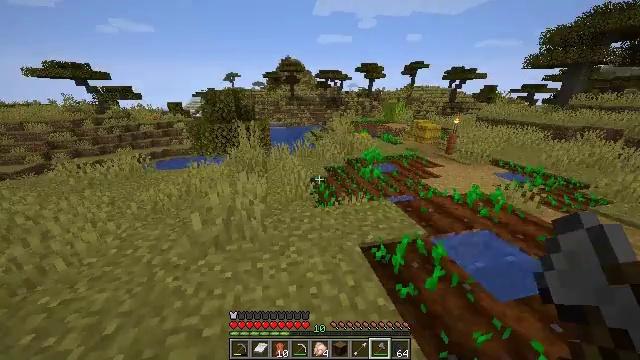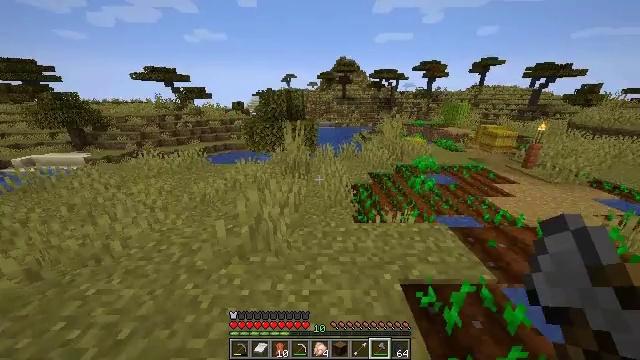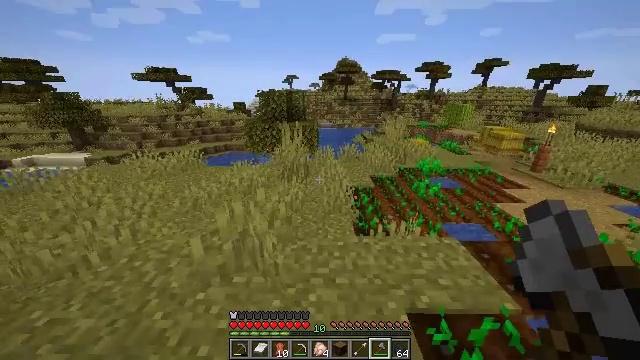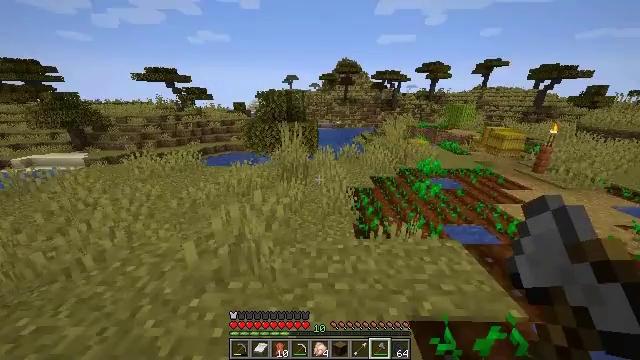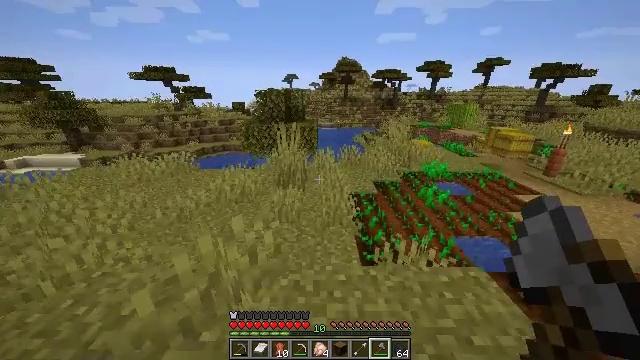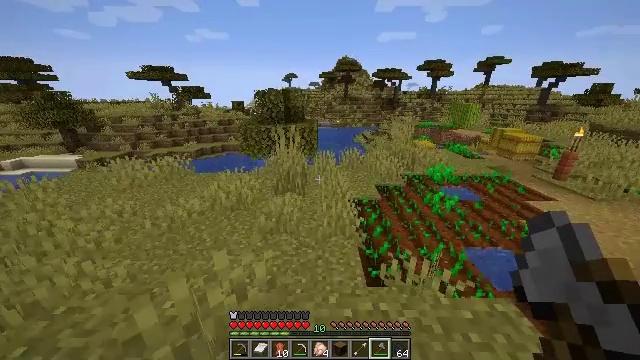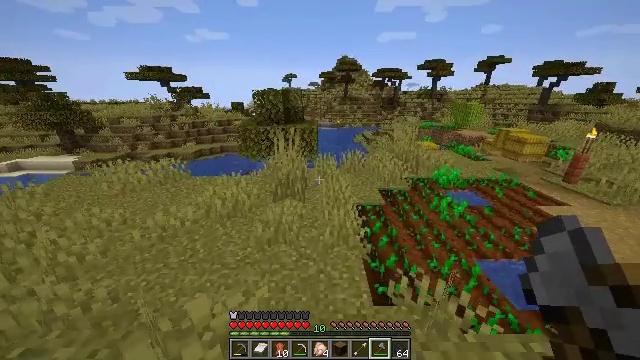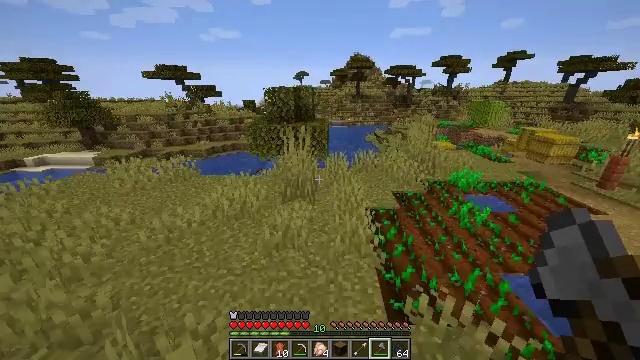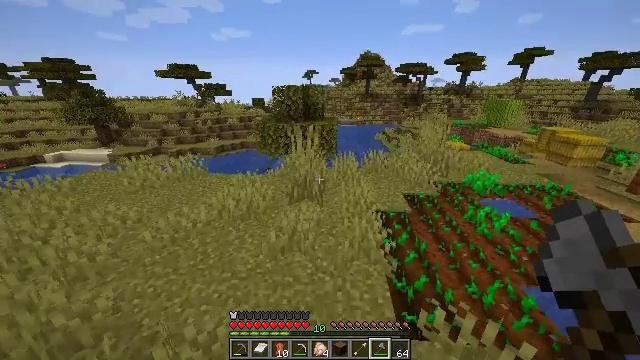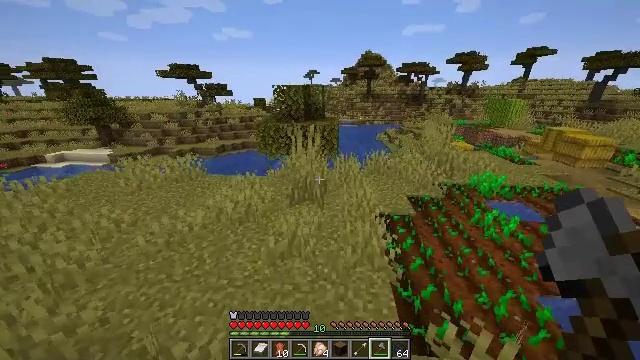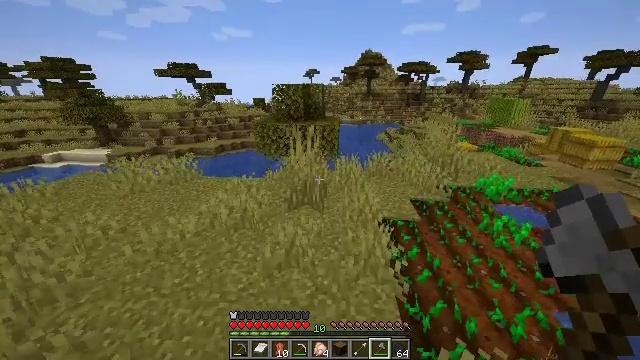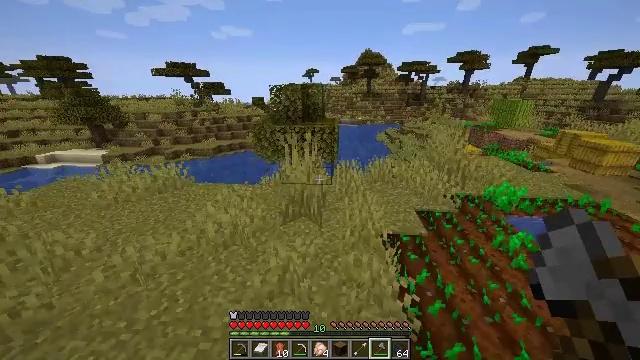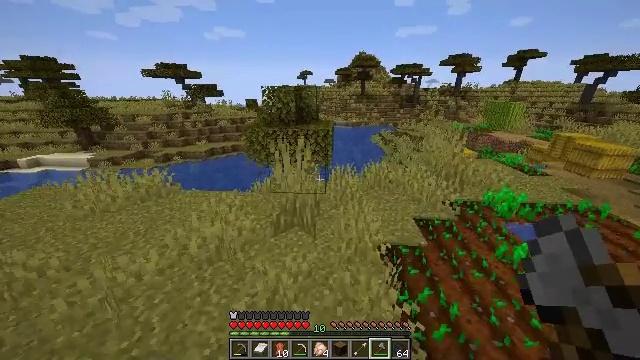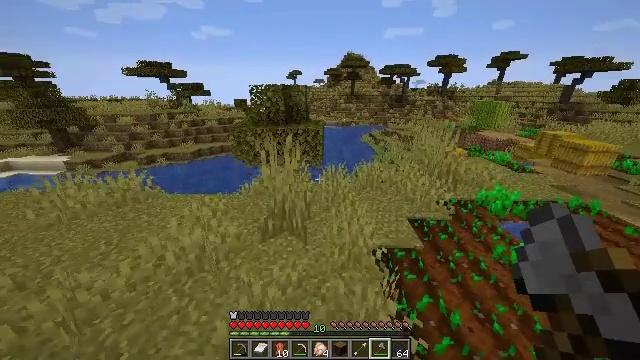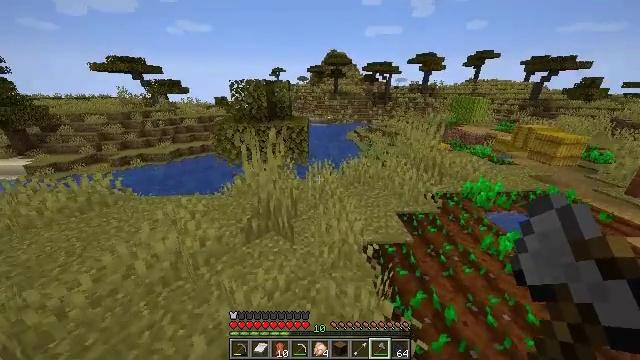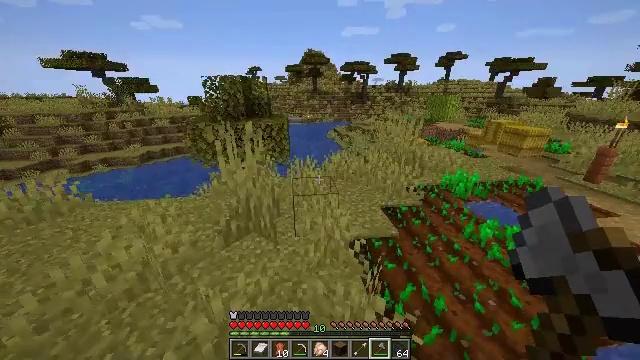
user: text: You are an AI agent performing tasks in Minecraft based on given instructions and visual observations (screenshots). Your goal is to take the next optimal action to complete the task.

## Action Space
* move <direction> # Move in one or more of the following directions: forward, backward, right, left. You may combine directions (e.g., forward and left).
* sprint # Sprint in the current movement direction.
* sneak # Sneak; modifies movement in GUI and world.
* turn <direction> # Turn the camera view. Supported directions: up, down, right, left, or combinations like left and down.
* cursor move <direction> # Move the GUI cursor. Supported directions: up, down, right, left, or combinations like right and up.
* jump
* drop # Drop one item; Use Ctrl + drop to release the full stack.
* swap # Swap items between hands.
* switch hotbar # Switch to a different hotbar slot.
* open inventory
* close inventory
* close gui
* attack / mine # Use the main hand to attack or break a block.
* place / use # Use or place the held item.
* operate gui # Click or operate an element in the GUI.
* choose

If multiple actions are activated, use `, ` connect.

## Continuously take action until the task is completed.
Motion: motion action
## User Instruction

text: Attack the hay block to get hay.
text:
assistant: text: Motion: move forward, turn left
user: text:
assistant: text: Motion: move forward
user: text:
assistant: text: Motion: move forward
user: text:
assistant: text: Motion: move forward
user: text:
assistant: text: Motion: move forward
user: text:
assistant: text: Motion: move forward
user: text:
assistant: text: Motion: move forward, sprint, turn left
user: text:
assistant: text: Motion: move forward, sprint, turn left
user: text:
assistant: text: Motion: move forward, sprint
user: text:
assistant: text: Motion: move forward
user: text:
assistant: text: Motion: move forward
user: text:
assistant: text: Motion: move forward, turn right
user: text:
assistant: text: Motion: move forward, sprint, turn right
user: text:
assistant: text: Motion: move forward, sprint, turn right
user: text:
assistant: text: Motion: move forward, sprint, turn right
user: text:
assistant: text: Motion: move forward, sprint, turn right
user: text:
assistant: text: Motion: move forward, turn right
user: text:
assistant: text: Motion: move forward, turn right
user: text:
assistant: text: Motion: move forward, sprint, turn right
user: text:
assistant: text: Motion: move forward, sprint, turn right
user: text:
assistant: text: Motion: move forward, sprint
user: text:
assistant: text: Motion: move forward, sprint
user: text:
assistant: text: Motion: move forward
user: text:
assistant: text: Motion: move forward
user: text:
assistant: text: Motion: move forward
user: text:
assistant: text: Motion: move forward
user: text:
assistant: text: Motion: move forward, jump
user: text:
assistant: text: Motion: move forward, jump
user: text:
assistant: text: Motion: move forward, jump
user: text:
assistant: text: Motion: move forward, jump